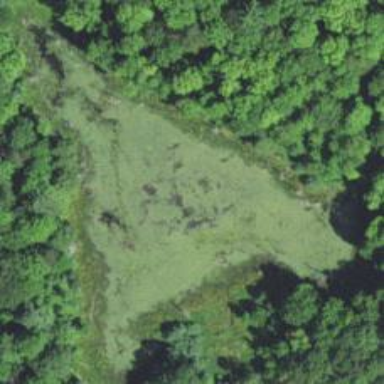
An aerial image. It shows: Swamp in wetland area.